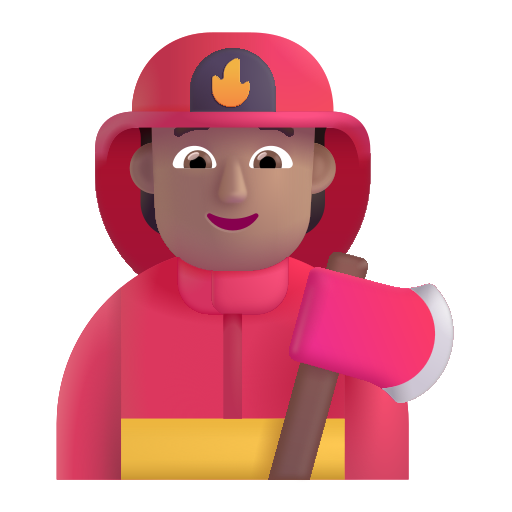
firefighter color